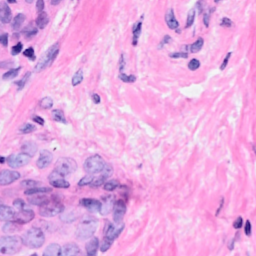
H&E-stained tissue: Breast